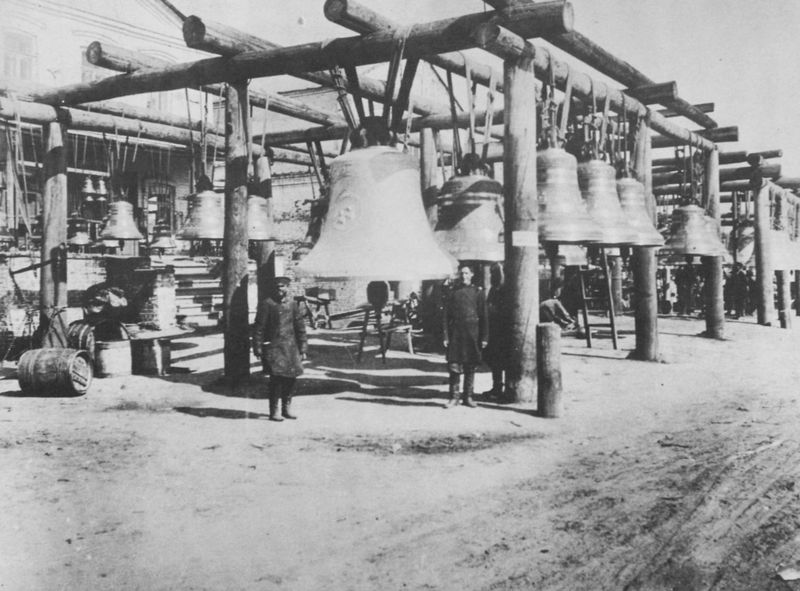
Titel: Der Glockenmarkt
Künstler: Russischer Photograph
Standort: Kopenhagen
Institution: Königliche Bibliothek
Schlagwörter: dunkel, himmel, mann, schatten, weiß, menschen, sand, frau, grau, hell, holz, licht, männer, schwarz, strasse, gebäude, weg, mensch, portrait, erde, boden, musik, arbeit, russland, spuren, fabrik, arbeiter, querformat, treppen, soldaten, metall, balken, gestell, pfosten, foto, fotografie, eisen, gerüst, hängen, schwarz weiss, staub, reihe, fass, photo, handwerker, werkstatt, glocke, schaustellung, fässer, manufaktur, streben, glocken, klang, herstellung, holzfässer, flocken, giesserei, glockengiesserei, glockengißerei, glockenmarkt, glockenwerkstatt, kirchenglocken